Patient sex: M
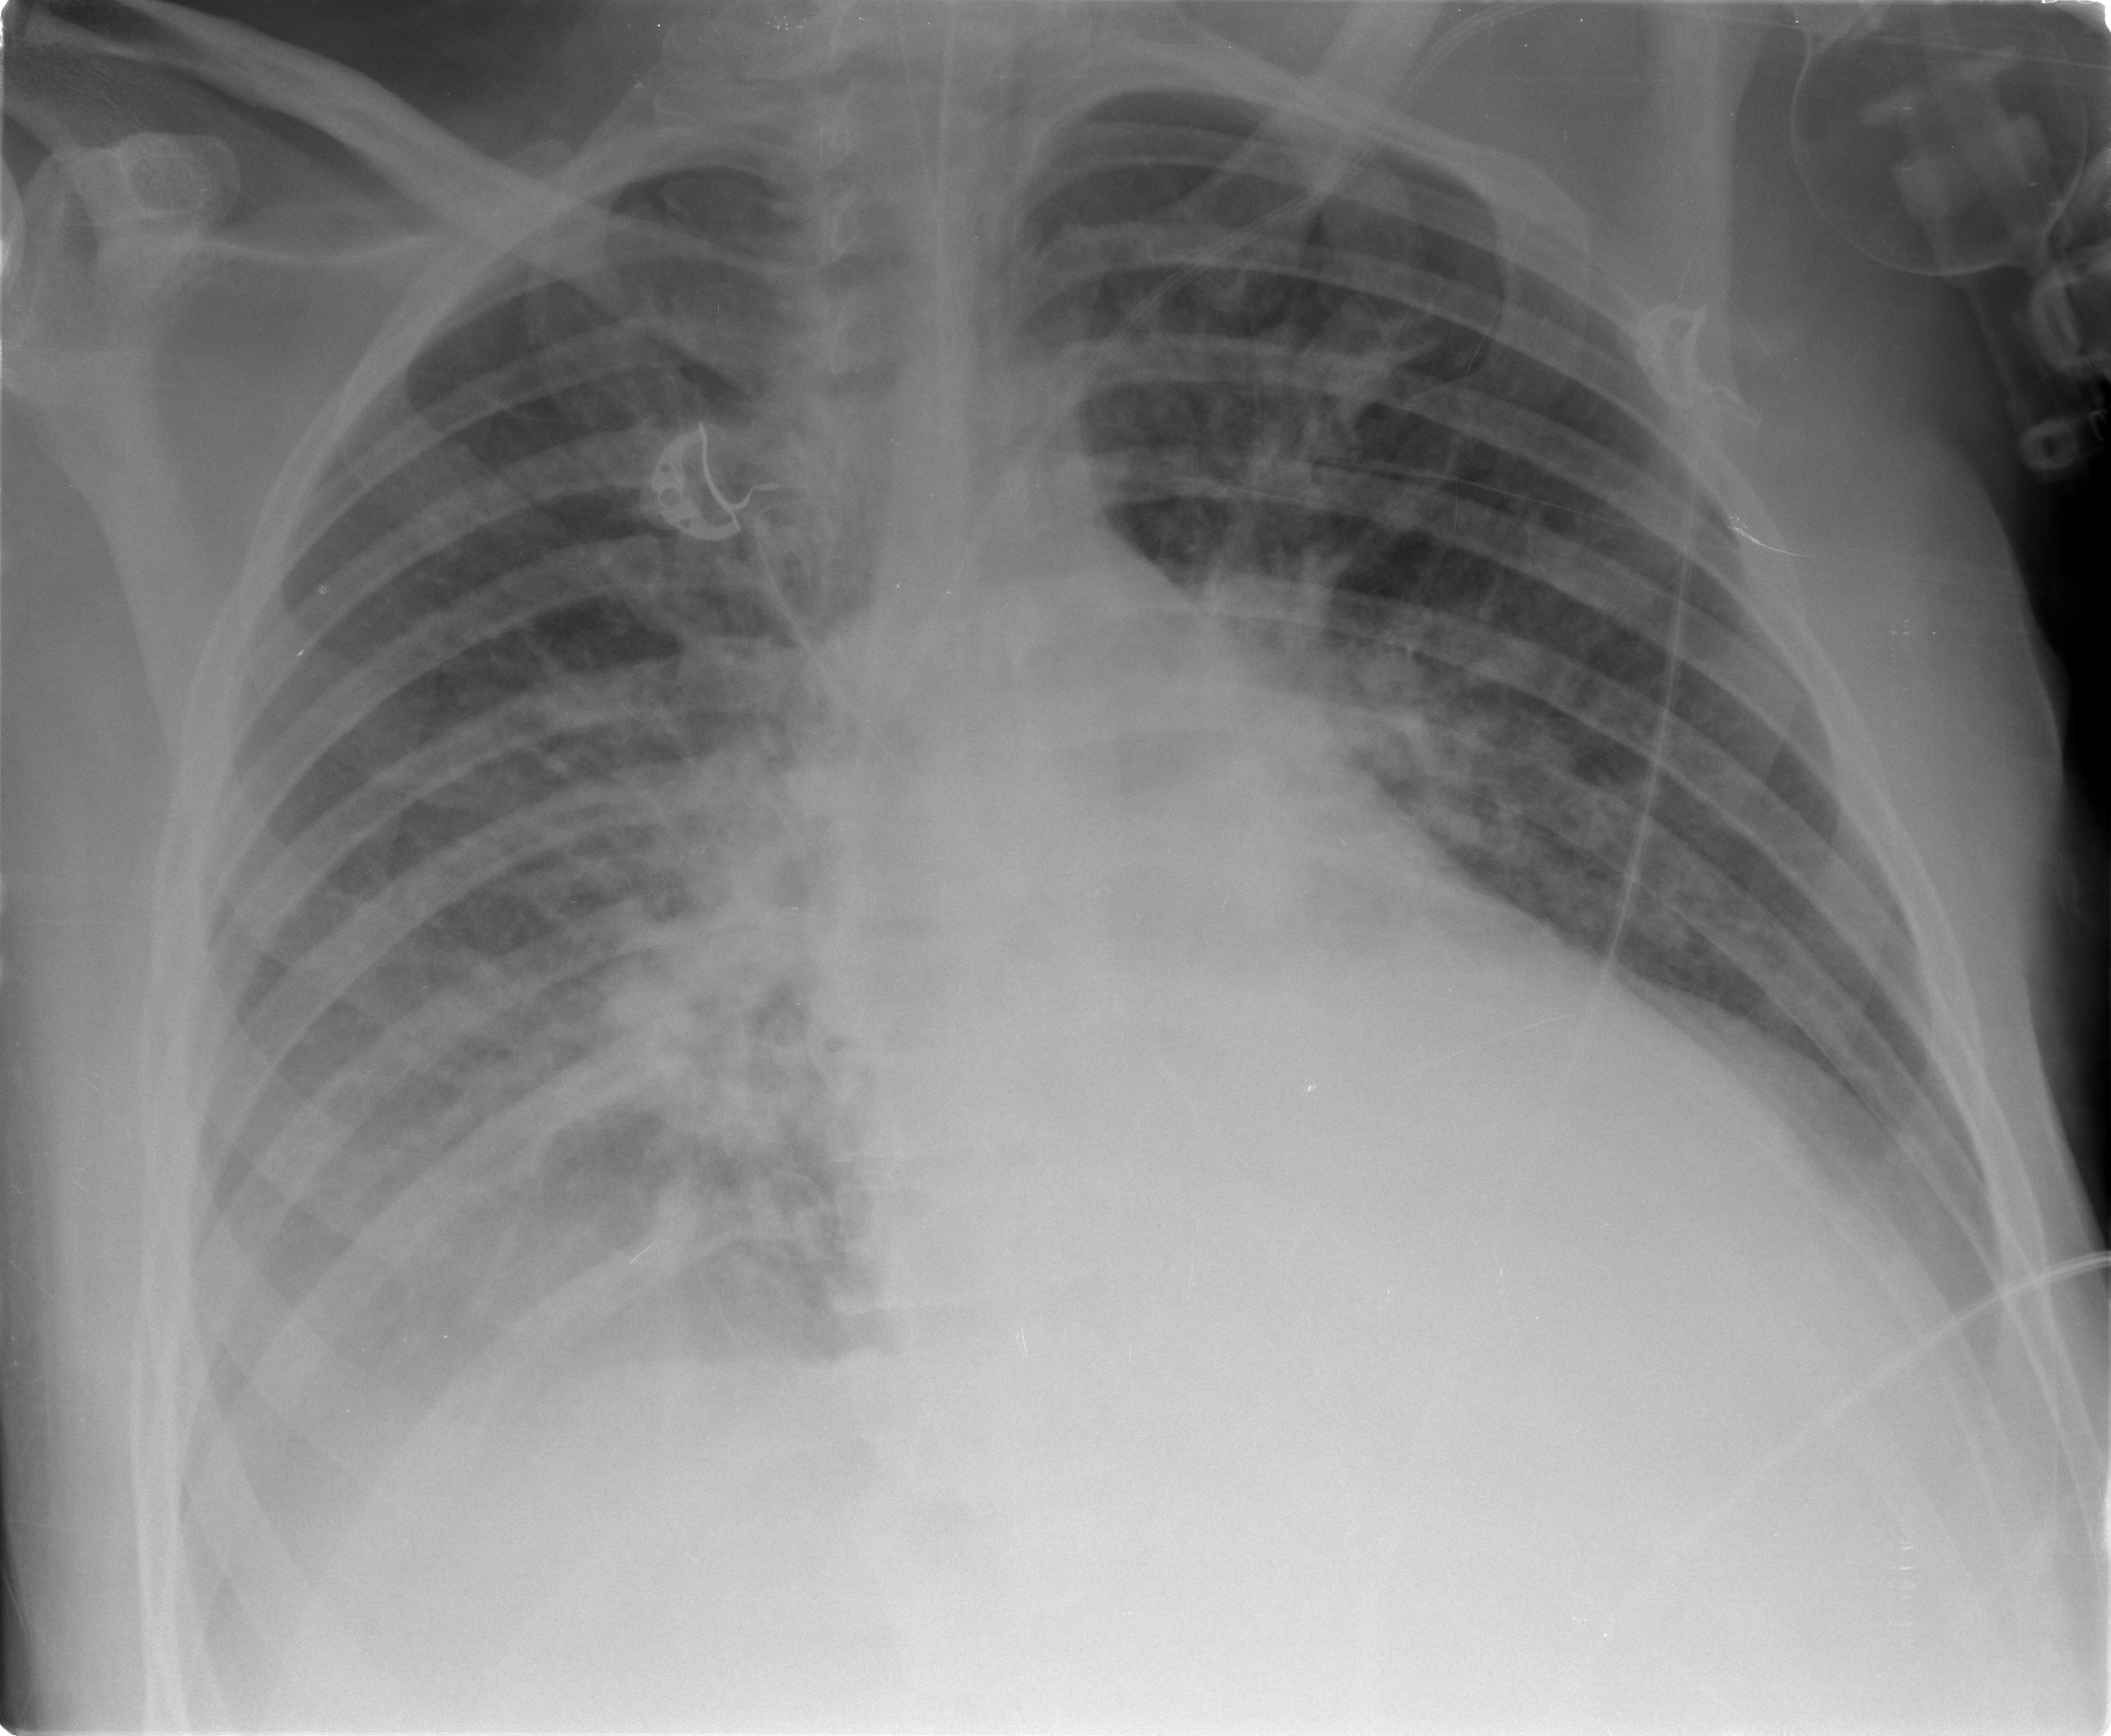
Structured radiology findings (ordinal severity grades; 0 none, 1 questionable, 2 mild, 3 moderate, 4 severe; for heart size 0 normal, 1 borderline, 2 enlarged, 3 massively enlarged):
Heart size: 3
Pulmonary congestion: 3
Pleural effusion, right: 2
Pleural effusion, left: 2
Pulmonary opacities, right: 3
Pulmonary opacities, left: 3
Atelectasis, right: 3
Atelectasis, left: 3